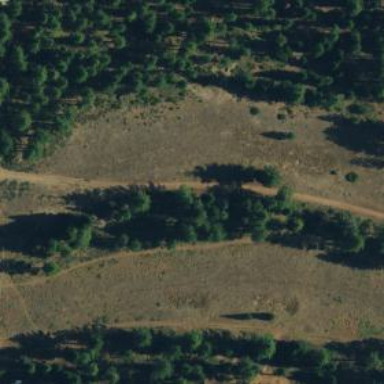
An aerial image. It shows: Path.